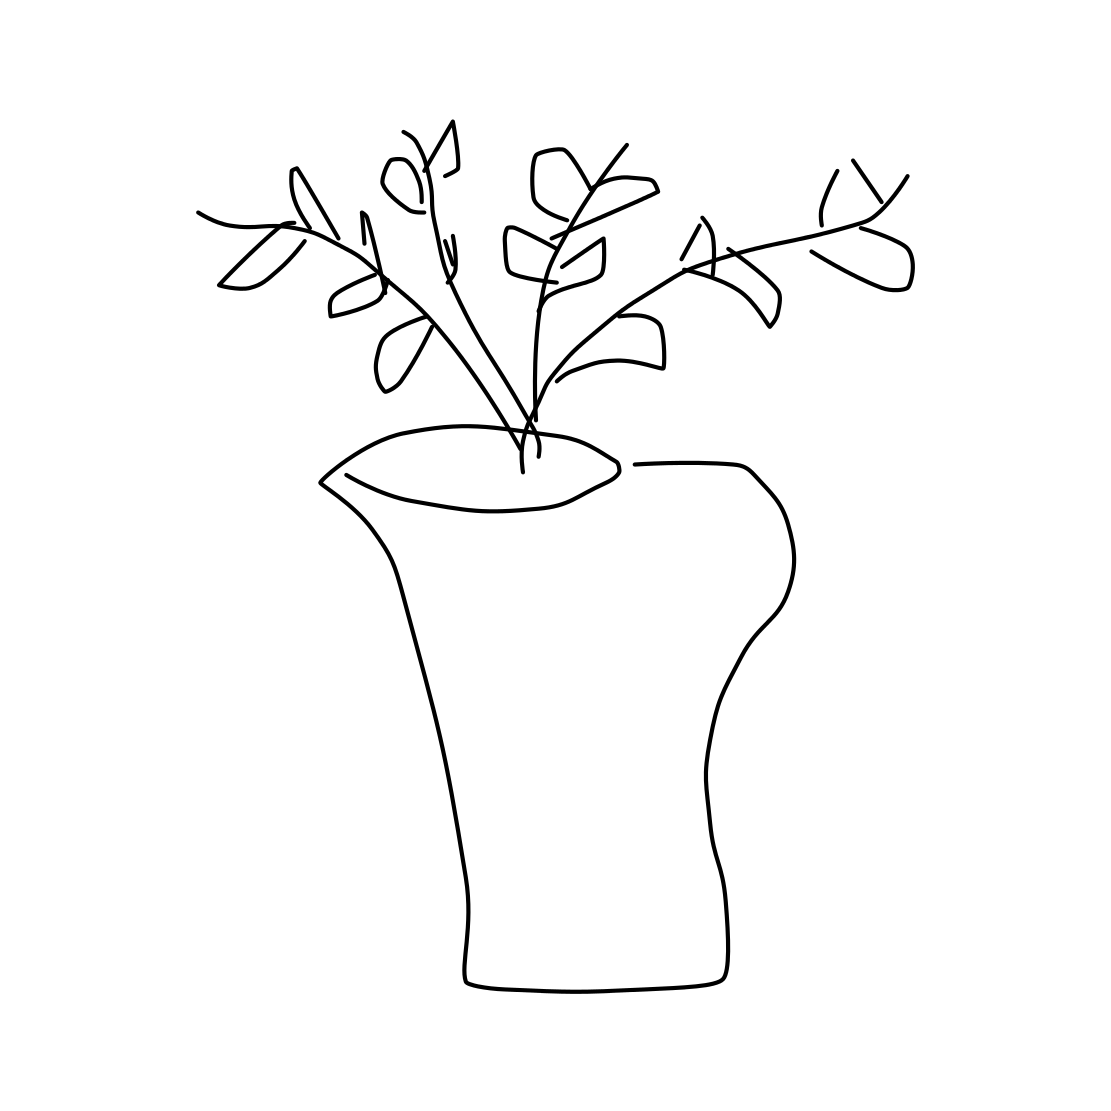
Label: vase